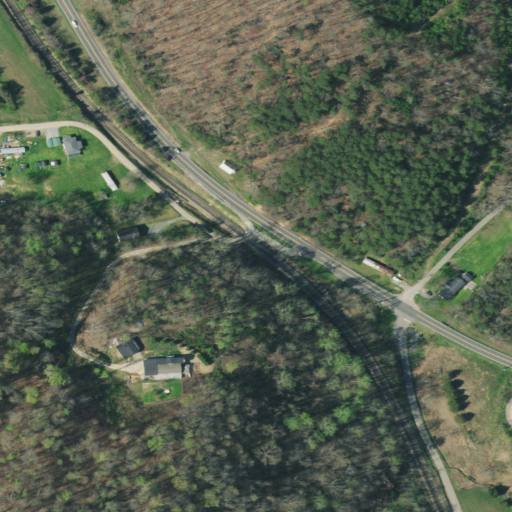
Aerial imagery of gap in Tennessee named Bulls Gap containing deciduous forest, low intensity development, open development, evergreen forest, pasture, mixed forest, and medium intensity development